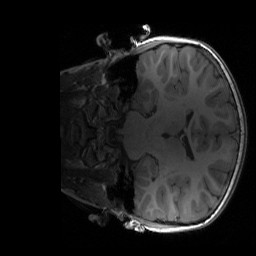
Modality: T1w
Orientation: coronal
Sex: male
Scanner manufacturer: siemens
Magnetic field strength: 3 T
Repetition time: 1.9 s
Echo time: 0.00243 s